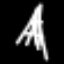
Label: The Eiffel Tower